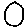
Label: circle